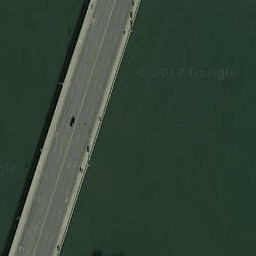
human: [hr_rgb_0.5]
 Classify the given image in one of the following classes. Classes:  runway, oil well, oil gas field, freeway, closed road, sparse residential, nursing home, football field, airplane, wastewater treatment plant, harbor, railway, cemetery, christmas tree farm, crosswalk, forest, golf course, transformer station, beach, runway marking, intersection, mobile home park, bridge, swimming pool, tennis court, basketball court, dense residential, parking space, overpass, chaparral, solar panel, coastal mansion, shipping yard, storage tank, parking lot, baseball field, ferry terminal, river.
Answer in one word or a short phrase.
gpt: bridge